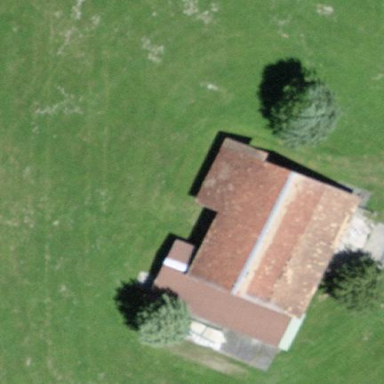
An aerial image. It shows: Barn.